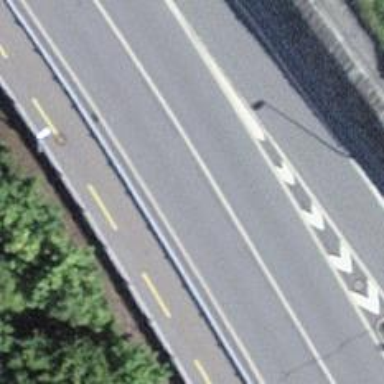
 featuring separate sidewalks and separate cycleway."